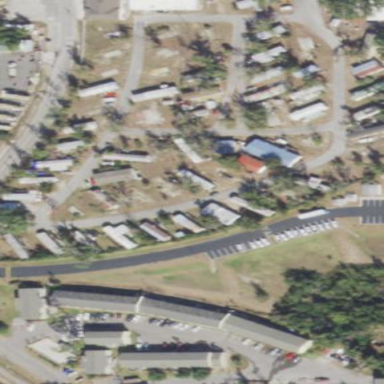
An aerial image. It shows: Residential area known as trailer park.